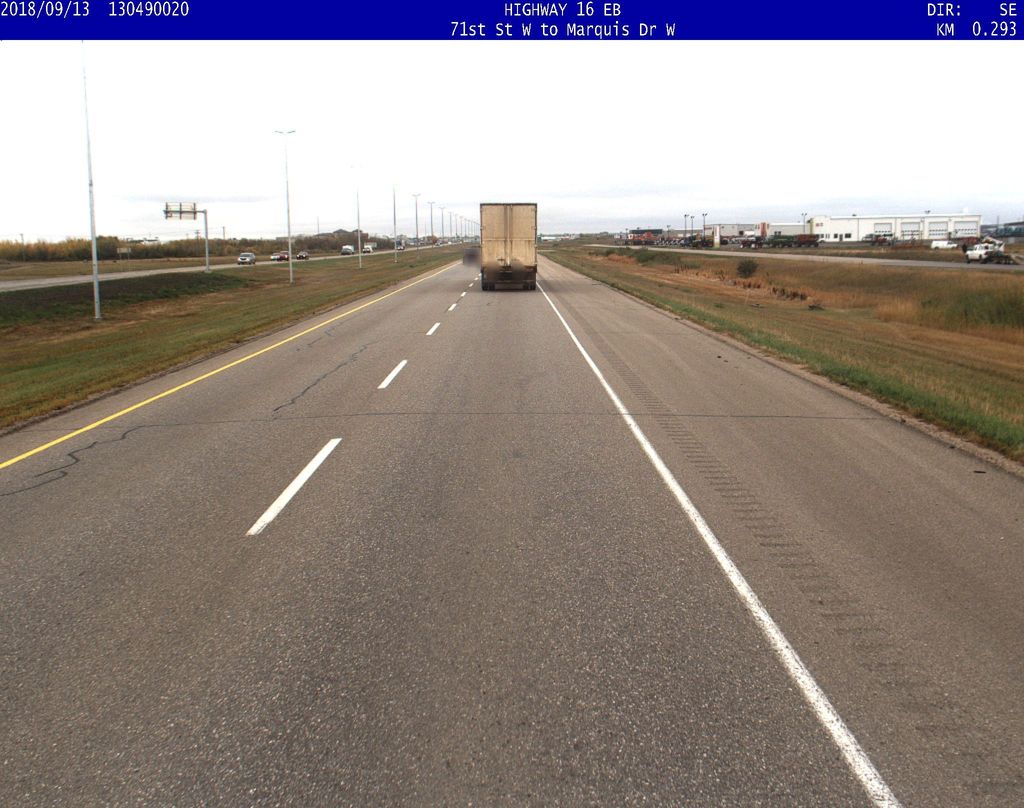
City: saskatoon